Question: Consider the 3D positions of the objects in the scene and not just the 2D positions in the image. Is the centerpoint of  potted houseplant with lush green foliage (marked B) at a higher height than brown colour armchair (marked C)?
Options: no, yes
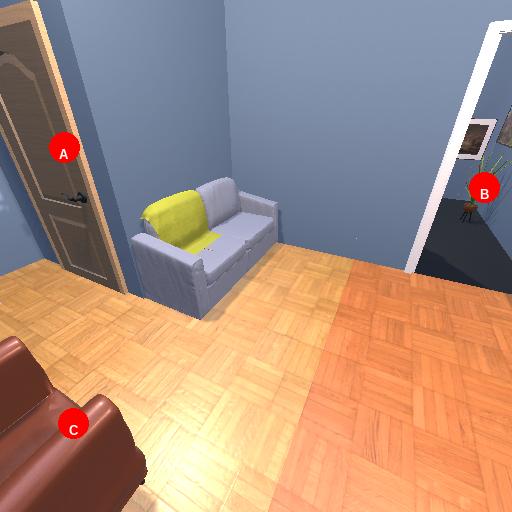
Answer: no